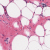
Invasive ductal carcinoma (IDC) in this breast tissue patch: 0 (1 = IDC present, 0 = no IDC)